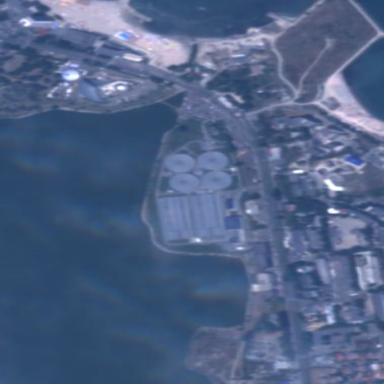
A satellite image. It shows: Industrial area with man-made wastewater plant.